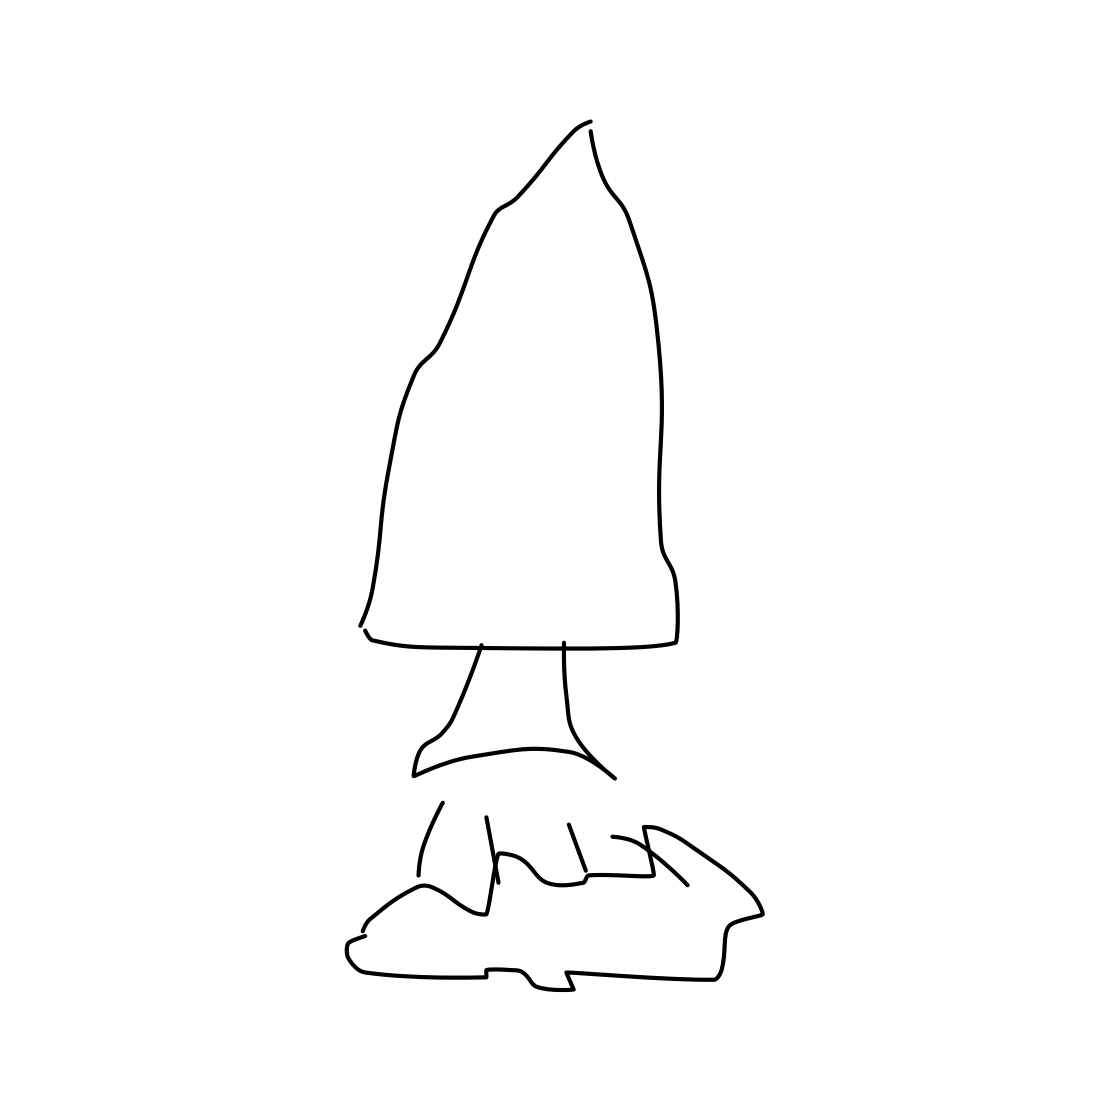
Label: space shuttle